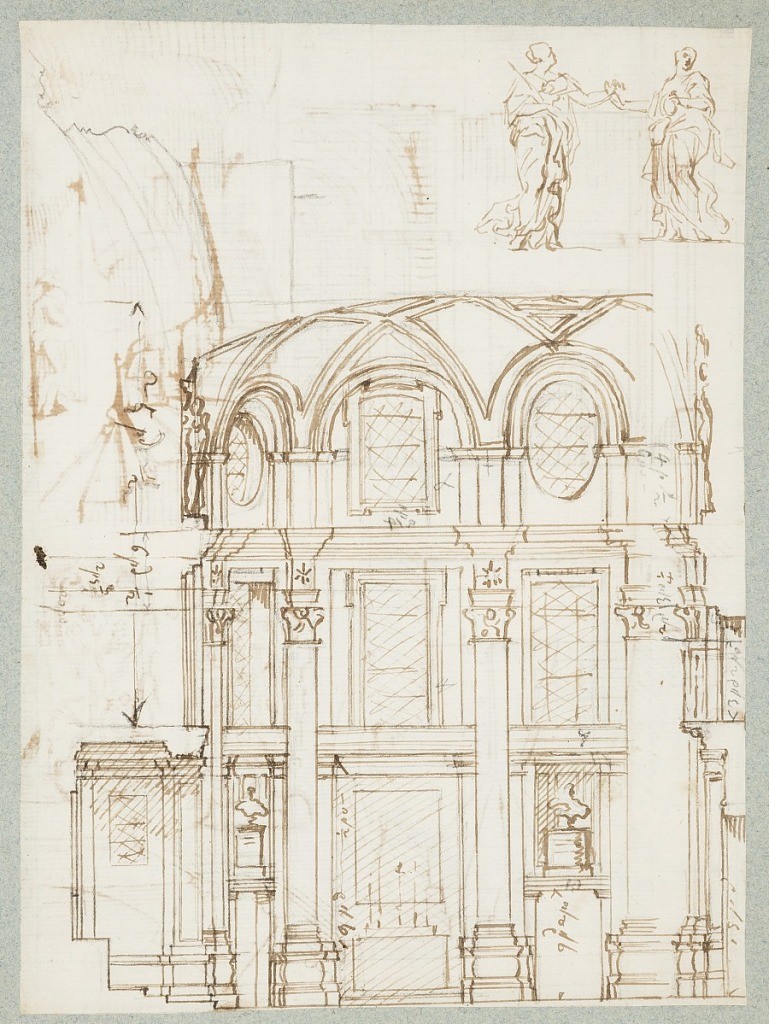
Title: Album page
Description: ne sheet of paper drawn on recto and verso, mounted onto an album page with window cutout to see verso